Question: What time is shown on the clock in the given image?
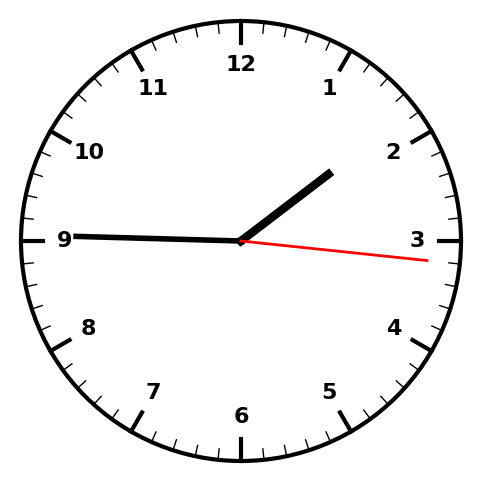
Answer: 01:45:16